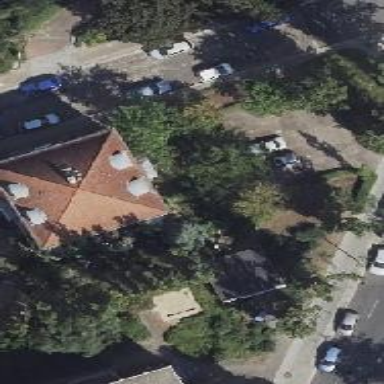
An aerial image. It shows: House with pyramidal roof shape.